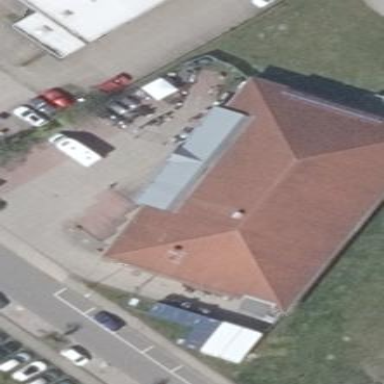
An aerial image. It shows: Building that houses furniture shop.